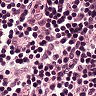
Metastatic tissue present: no